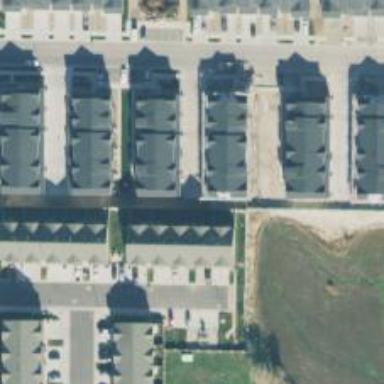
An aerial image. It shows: Alley classified as service road.